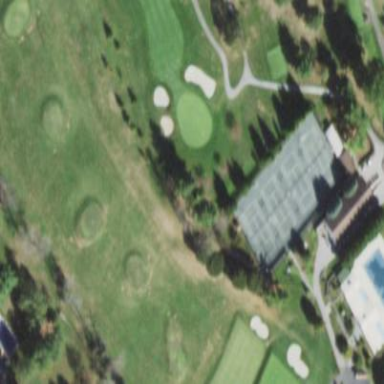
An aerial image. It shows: Driving range for golf on grass.